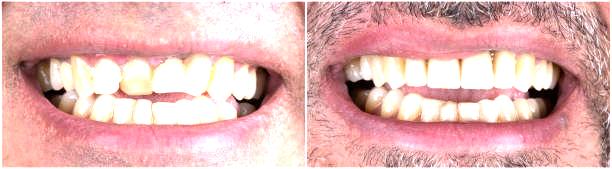
Condition: Calculus